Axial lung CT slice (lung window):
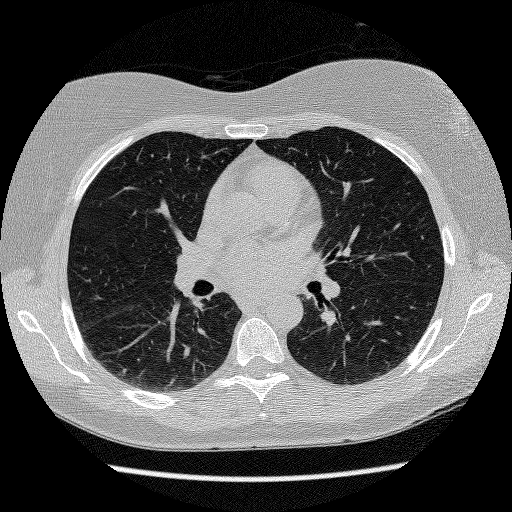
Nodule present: no